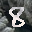
Label: 8